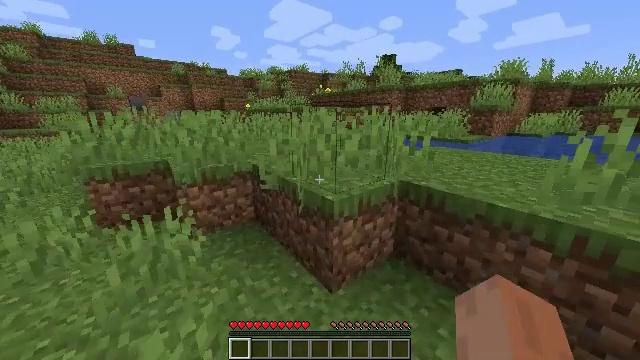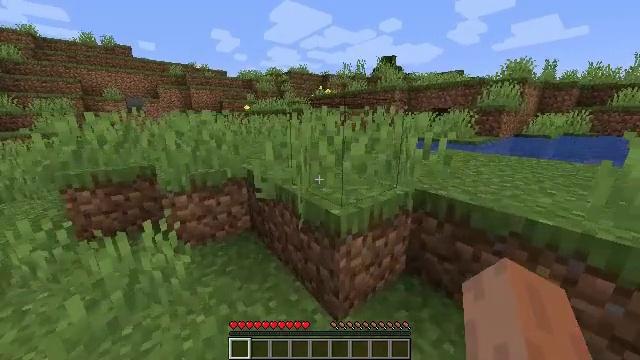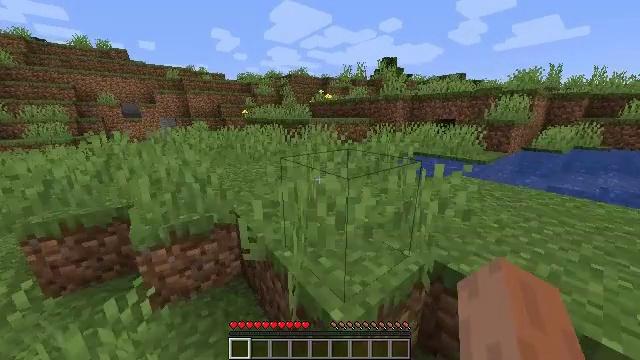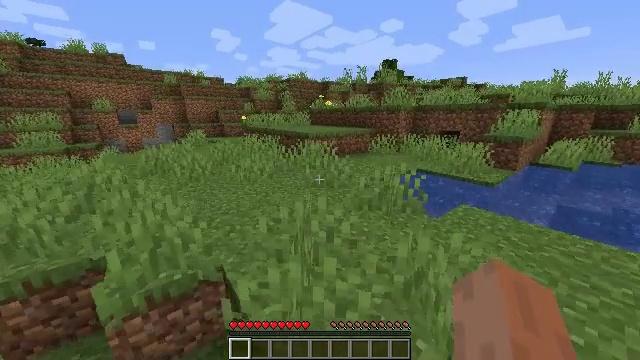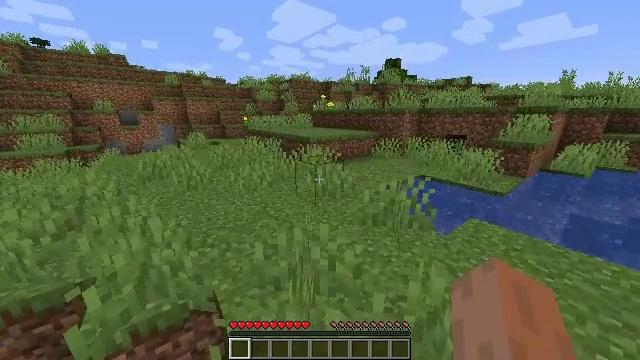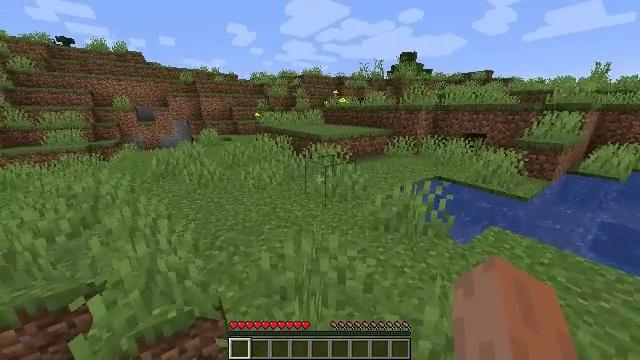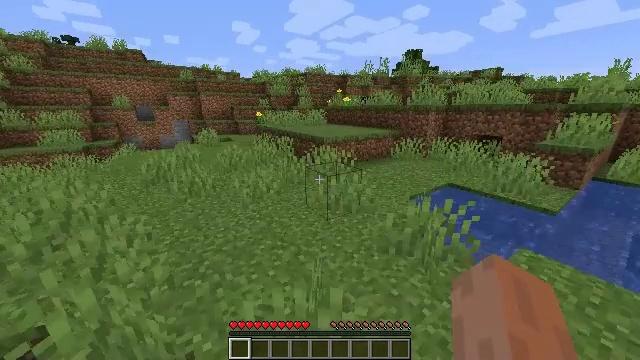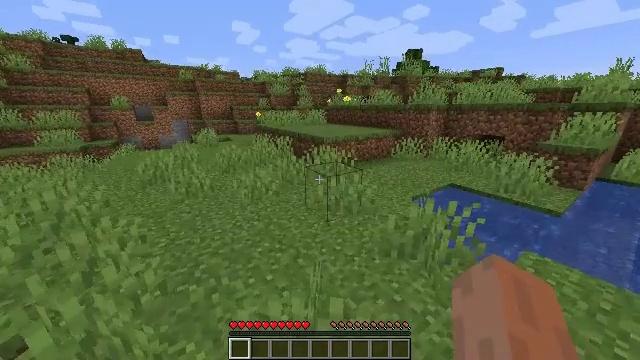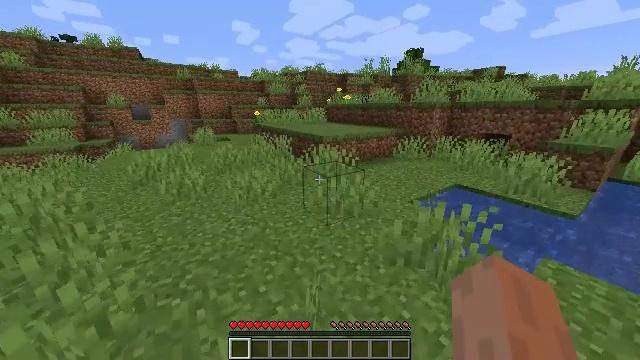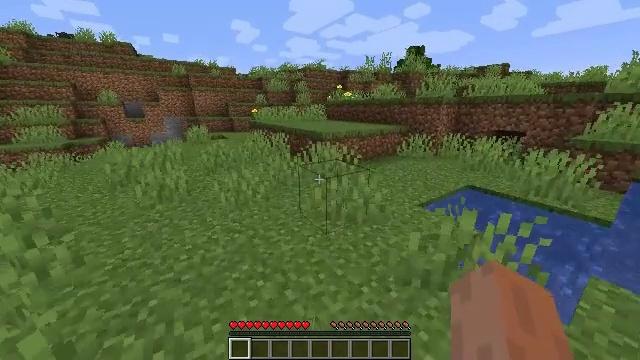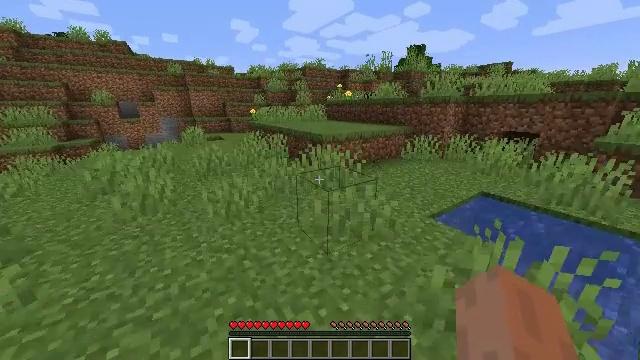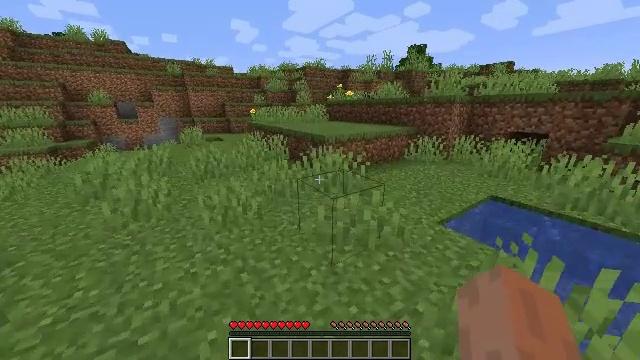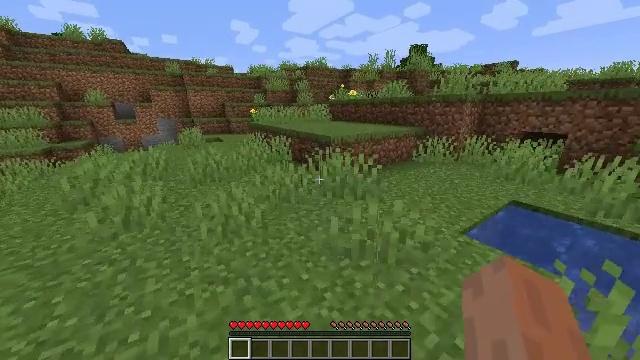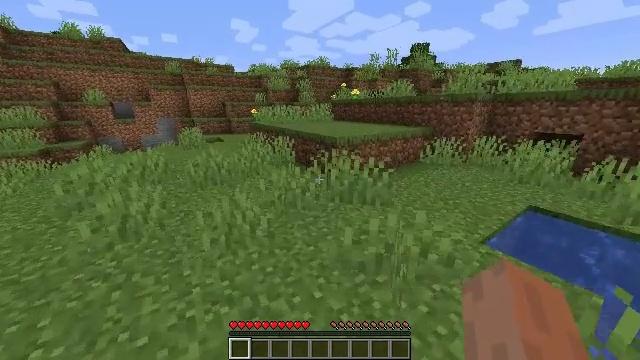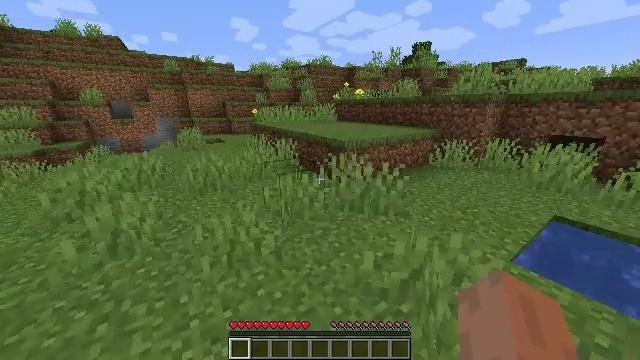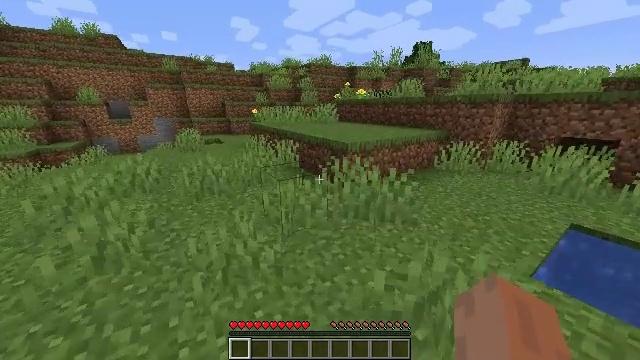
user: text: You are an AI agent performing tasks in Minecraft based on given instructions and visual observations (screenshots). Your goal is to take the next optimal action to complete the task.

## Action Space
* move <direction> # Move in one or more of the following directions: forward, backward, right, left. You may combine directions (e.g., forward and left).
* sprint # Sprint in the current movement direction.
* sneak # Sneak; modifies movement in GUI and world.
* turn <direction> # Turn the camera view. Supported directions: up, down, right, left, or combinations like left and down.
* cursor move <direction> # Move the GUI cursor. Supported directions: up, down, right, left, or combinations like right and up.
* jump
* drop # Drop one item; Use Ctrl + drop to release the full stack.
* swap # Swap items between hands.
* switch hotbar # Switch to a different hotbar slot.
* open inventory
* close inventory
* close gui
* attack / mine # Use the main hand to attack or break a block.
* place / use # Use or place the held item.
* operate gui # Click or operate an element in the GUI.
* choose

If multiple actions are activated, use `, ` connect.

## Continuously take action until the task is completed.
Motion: motion action
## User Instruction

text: Pick the peony from the grass.
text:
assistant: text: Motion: move forward, sprint, jump
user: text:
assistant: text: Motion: move forward, sprint, jump
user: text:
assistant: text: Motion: move forward, sprint, jump
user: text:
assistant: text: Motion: move forward, sprint, jump
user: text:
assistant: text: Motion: move forward, sprint, turn left and down
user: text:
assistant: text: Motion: move forward, sprint
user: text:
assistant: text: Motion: move forward, sprint
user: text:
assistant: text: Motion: move forward, sprint
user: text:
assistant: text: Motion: move forward, sprint
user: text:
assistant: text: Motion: move forward, sprint
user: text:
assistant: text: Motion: move forward and move left, sprint
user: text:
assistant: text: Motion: move forward and move left, sprint
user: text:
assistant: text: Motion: move forward and move left, sprint
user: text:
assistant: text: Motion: move forward, sprint
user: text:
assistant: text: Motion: move forward, sprint
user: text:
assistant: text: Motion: move forward, sprint
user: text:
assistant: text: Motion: move forward, sprint
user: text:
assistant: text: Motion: move forward, sprint
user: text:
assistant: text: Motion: move forward, sprint, turn right
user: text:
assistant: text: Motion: move forward, sprint, turn right
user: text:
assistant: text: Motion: move forward, sprint, turn right
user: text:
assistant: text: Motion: move forward, sprint, turn right and down
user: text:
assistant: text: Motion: move forward, sprint, turn right
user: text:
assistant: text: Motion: move forward, sprint
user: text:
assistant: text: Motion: move forward, sprint
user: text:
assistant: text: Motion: move forward, sprint
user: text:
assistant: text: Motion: move forward, sprint
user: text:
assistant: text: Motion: move forward, sprint
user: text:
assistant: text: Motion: move forward, sprint, jump
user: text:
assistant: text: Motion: move forward, sprint, jump